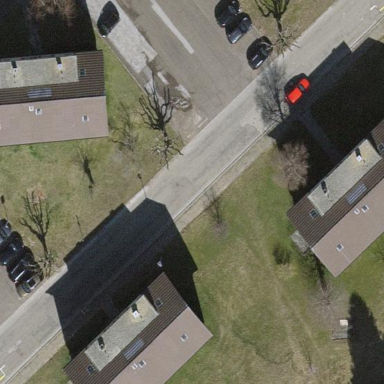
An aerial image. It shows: Street-side parallel parking area.